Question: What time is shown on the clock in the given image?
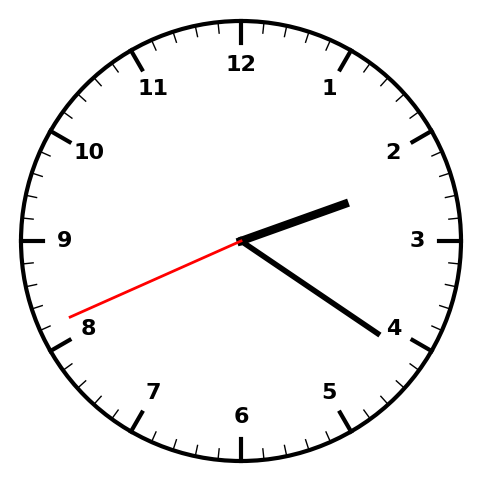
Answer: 02:20:41